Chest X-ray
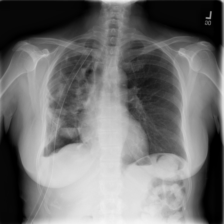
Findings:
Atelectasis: negative
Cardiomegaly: negative
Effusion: negative
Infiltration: positive
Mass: negative
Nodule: negative
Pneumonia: negative
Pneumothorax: positive
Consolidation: negative
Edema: negative
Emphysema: negative
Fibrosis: negative
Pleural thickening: negative
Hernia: negative